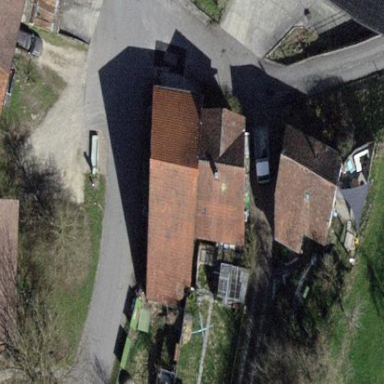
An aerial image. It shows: Building with tiled roof.